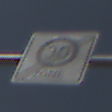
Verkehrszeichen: EndeZone30
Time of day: Midday
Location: Outdoor (Nature)
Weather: PartlyCloudy
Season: NotSpecified
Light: Natural